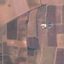
Land use / land cover: PermanentCrop